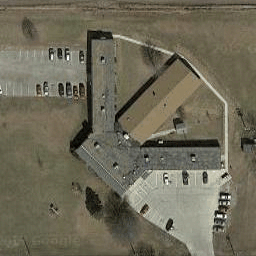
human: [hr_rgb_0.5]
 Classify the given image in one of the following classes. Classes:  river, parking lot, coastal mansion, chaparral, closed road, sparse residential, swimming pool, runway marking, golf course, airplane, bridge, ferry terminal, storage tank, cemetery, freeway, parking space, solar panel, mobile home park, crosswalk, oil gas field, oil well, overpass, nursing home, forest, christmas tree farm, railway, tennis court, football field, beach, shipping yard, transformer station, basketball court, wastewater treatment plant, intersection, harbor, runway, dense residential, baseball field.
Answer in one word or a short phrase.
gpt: nursing home